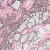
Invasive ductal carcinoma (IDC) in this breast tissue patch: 0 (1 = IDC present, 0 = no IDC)